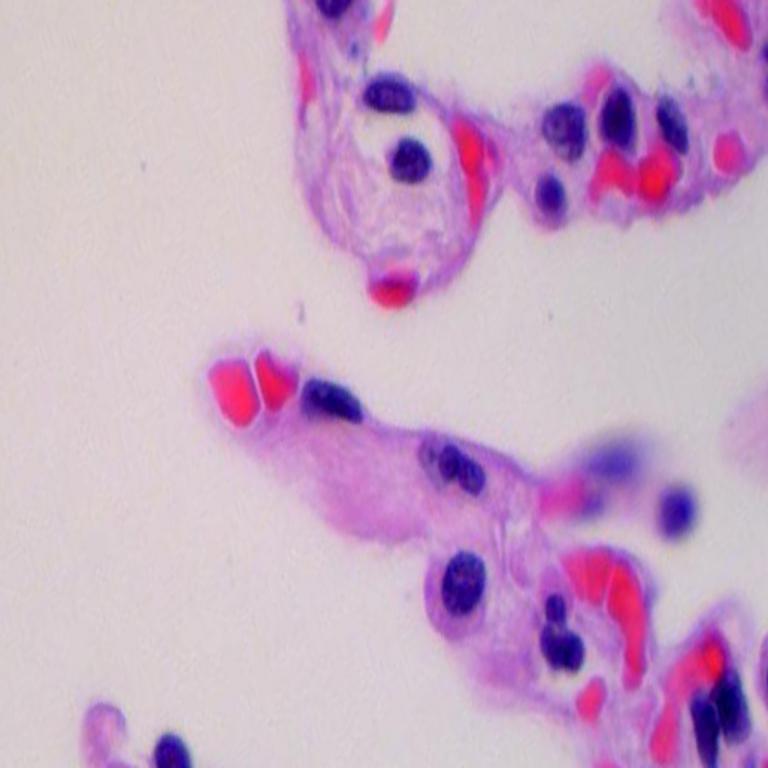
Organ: lung
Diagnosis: benign